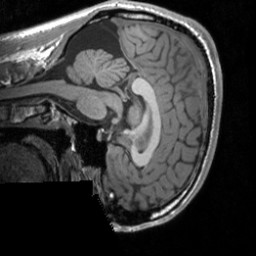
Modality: T1w
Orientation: sagittal
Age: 21
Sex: male
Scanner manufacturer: siemens
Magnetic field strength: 3 T
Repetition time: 1.9 s
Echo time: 0.00226 s